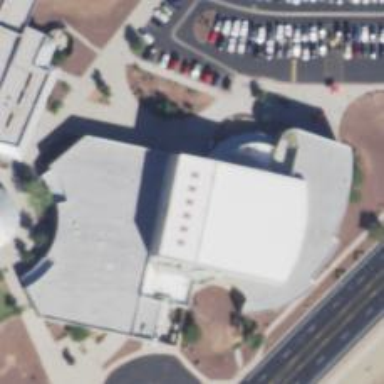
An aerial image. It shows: Arts centre.